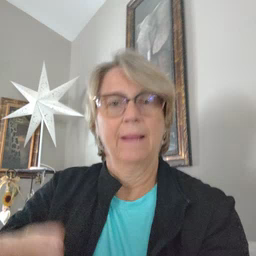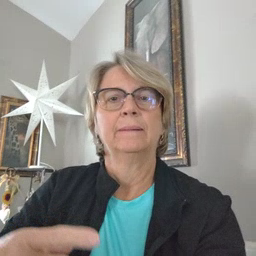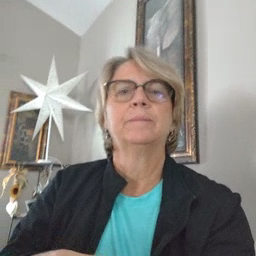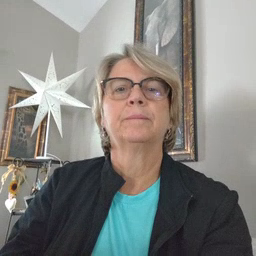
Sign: like